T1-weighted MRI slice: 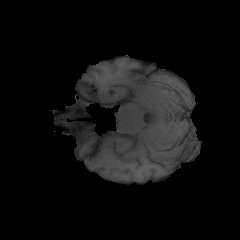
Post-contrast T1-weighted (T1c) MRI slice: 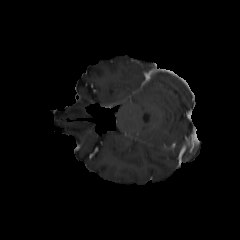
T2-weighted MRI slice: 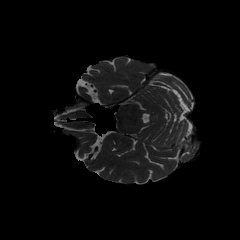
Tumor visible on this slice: no